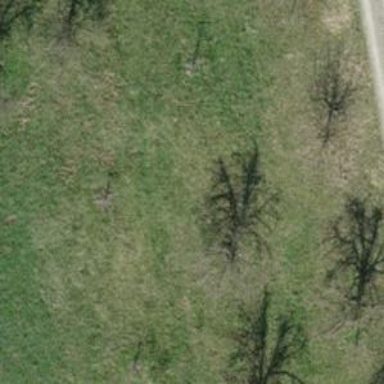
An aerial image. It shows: Beautiful tree in nature.